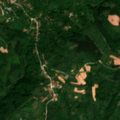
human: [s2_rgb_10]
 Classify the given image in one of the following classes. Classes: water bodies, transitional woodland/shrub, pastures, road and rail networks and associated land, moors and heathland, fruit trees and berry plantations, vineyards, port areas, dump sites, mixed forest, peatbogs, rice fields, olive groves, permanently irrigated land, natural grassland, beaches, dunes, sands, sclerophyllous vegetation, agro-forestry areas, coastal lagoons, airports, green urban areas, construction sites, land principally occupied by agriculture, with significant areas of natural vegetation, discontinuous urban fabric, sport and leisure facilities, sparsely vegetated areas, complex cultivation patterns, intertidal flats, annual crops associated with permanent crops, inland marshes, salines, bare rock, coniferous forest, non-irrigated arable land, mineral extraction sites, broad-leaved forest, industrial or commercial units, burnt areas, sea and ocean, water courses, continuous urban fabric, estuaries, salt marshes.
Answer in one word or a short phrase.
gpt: complex cultivation patterns, land principally occupied by agriculture, with significant areas of natural vegetation, broad-leaved forest